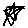
Label: star